Question: I just update to Xcode 6 and now in the FacebookSDK.framework > Headers > FBOpenGraph.h I have 2 warnings one that reads
'''
'atomic' attribute on property 'description' does not match the property inherited from NSObject
'''
And the second reads
'''
'copy' attribute on property 'description' does not match the property inherited from NSObject
'''
Both these warnings on line line 69 in the code I have added a comment just above that line
This is the .h file I am taking about
'''
/*
* Copyright 2010-present Facebook.
*
* Licensed under the Apache License, Version 2.0 (the "License");
* you may not use this file except in compliance with the License.
* You may obtain a copy of the License at
*
* http://www.apache.org/licenses/LICENSE-2.0
*
* Unless required by applicable law or agreed to in writing, software
* distributed under the License is distributed on an "AS IS" BASIS,
* WITHOUT WARRANTIES OR CONDITIONS OF ANY KIND, either express or implied.
* See the License for the specific language governing permissions and
* limitations under the License.
*/
#import <Foundation/Foundation.h>
#import "FBGraphObject.h"
/*!
@protocol
@abstract
The 'FBOpenGraphObject' protocol is the base protocol for use in posting and retrieving Open Graph objects.
It inherits from the 'FBGraphObject' protocol; you may derive custome protocols from 'FBOpenGraphObject' in order
implement typed access to your application's custom objects.
@discussion
Represents an Open Graph custom object, to be used directly, or from which to
derive custom action protocols with custom properties.
*/
@protocol FBOpenGraphObject<FBGraphObject>
/*!
@property
@abstract Typed access to the object's id
*/
@property (retain, nonatomic) NSString *id;
/*!
@property
@abstract Typed access to the object's type, which is a string in the form mynamespace:mytype
*/
@property (retain, nonatomic) NSString *type;
/*!
@property
@abstract Typed access to object's title
*/
@property (retain, nonatomic) NSString *title;
/*!
@property
@abstract Typed access to the object's image property
*/
@property (retain, nonatomic) id image;
/*!
@property
@abstract Typed access to the object's url property
*/
@property (retain, nonatomic) id url;
/*!
@property
@abstract Typed access to the object's description property
*/
//*******************************************
//the line below this is where the warnings are
//&*********************************************
@property (retain, nonatomic) id description;
/*!
@property
@abstract Typed access to action's data, which is a dictionary of custom properties
*/
@property (retain, nonatomic) id<FBGraphObject> data;
@end
'''
I am also getting this error when I run my application not sure what it means either
'''
registerForRemoteNotificationTypes: is not supported in iOS 8.0 and later.
'''

Thanks for the help in advance!!!
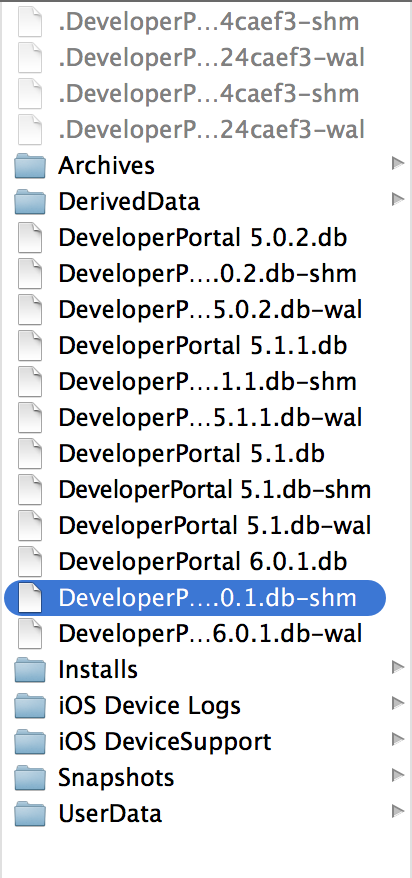
Answer: I had the same problem.
So I changed 'description' to 'copy'
And then 'description' to 'atomic'
And no more warnings, you could also try uploading a new Facebook.SDK as they might have changed it
No problem